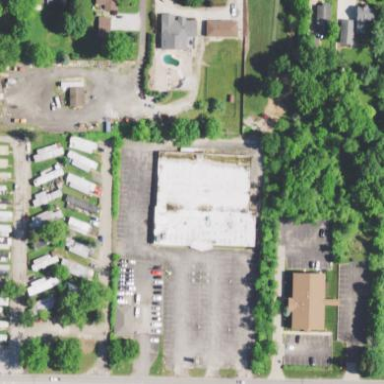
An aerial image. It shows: Building housing bowling alley.